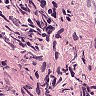
Metastatic tissue present: no